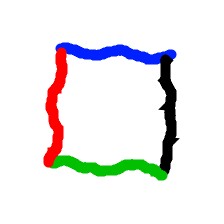
Shape: square